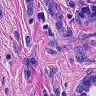
Metastatic tissue present: yes